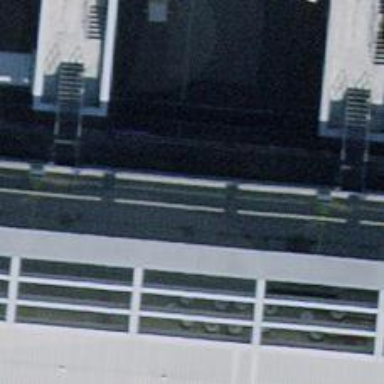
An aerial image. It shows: Road with steps.